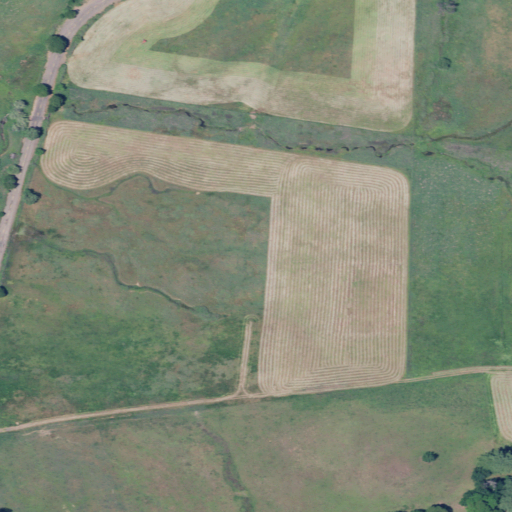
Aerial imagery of valley in California named Ornbaun Valley containing shrub, grassland, open development, and evergreen forest